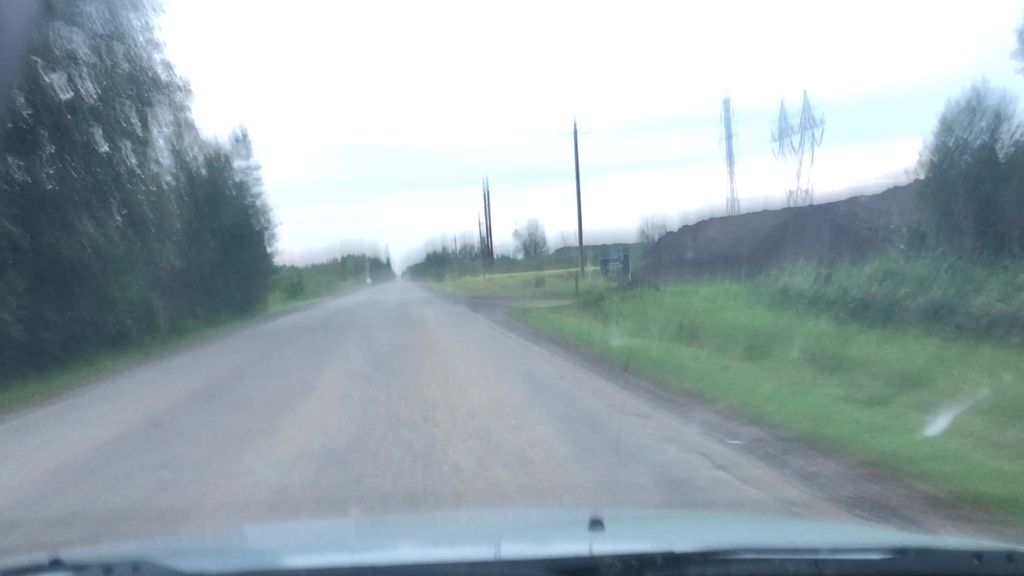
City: edmonton